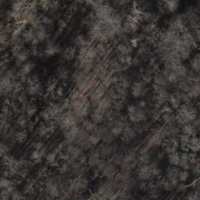
EUNIS habitat code: 44
Species observed at this site:
Aruncus dioicus
Petasites albus